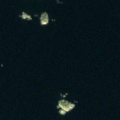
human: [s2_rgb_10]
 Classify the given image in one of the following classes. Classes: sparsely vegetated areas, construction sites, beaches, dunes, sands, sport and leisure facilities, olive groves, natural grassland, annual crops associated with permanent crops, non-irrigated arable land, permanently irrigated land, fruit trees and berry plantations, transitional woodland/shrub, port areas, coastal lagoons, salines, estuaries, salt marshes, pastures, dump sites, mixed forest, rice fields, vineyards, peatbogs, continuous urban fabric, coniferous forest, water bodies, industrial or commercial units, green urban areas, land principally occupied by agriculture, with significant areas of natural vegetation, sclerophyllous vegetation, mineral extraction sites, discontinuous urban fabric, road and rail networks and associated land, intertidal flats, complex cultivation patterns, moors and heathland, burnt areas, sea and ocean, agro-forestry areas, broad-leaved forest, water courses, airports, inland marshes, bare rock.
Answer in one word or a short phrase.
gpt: sea and ocean